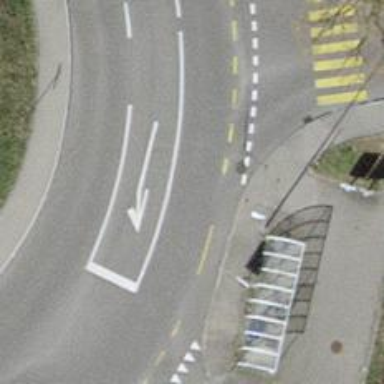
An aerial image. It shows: Tertiary road with asphalt surface. There are sidewalks on both sides and designated cycle lane on the left.